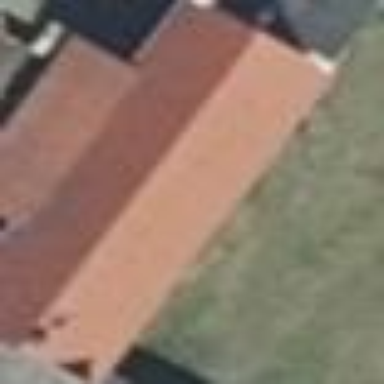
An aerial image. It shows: Building with gabled roof oriented along its structure. The roof is striking red color.